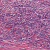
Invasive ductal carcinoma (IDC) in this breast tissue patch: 1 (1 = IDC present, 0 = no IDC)